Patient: sex M, age 60
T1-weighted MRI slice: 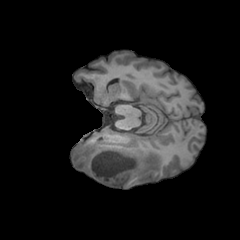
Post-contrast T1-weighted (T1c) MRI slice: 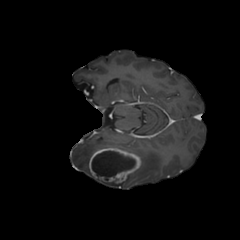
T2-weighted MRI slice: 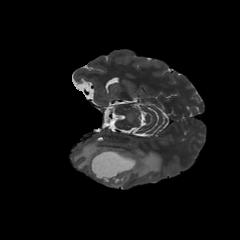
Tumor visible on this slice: yes
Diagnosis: Glioblastoma, IDH-wildtype
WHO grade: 4